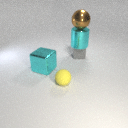
small gray rubber cube below large cyan metal cylinder